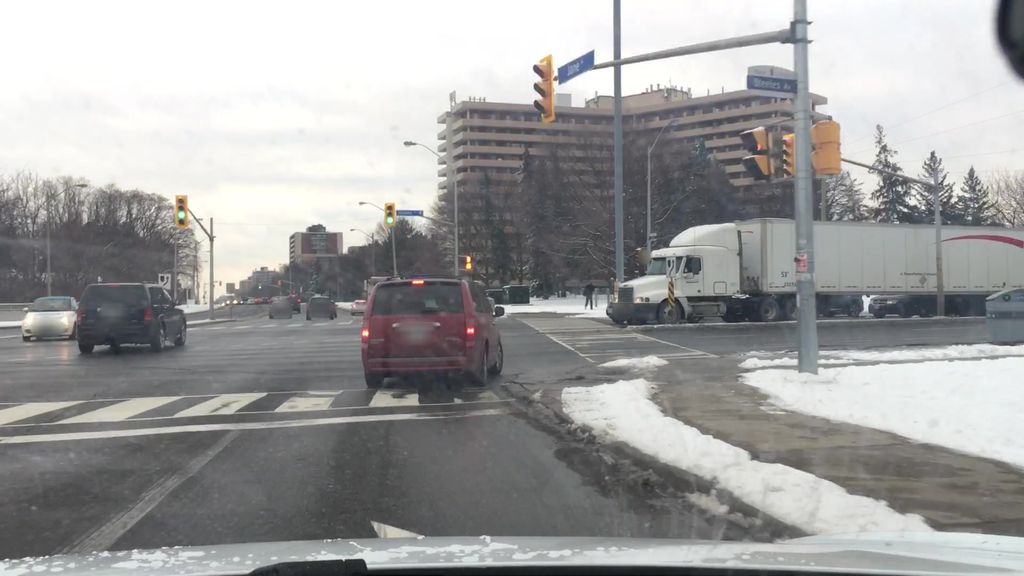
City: toronto